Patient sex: M
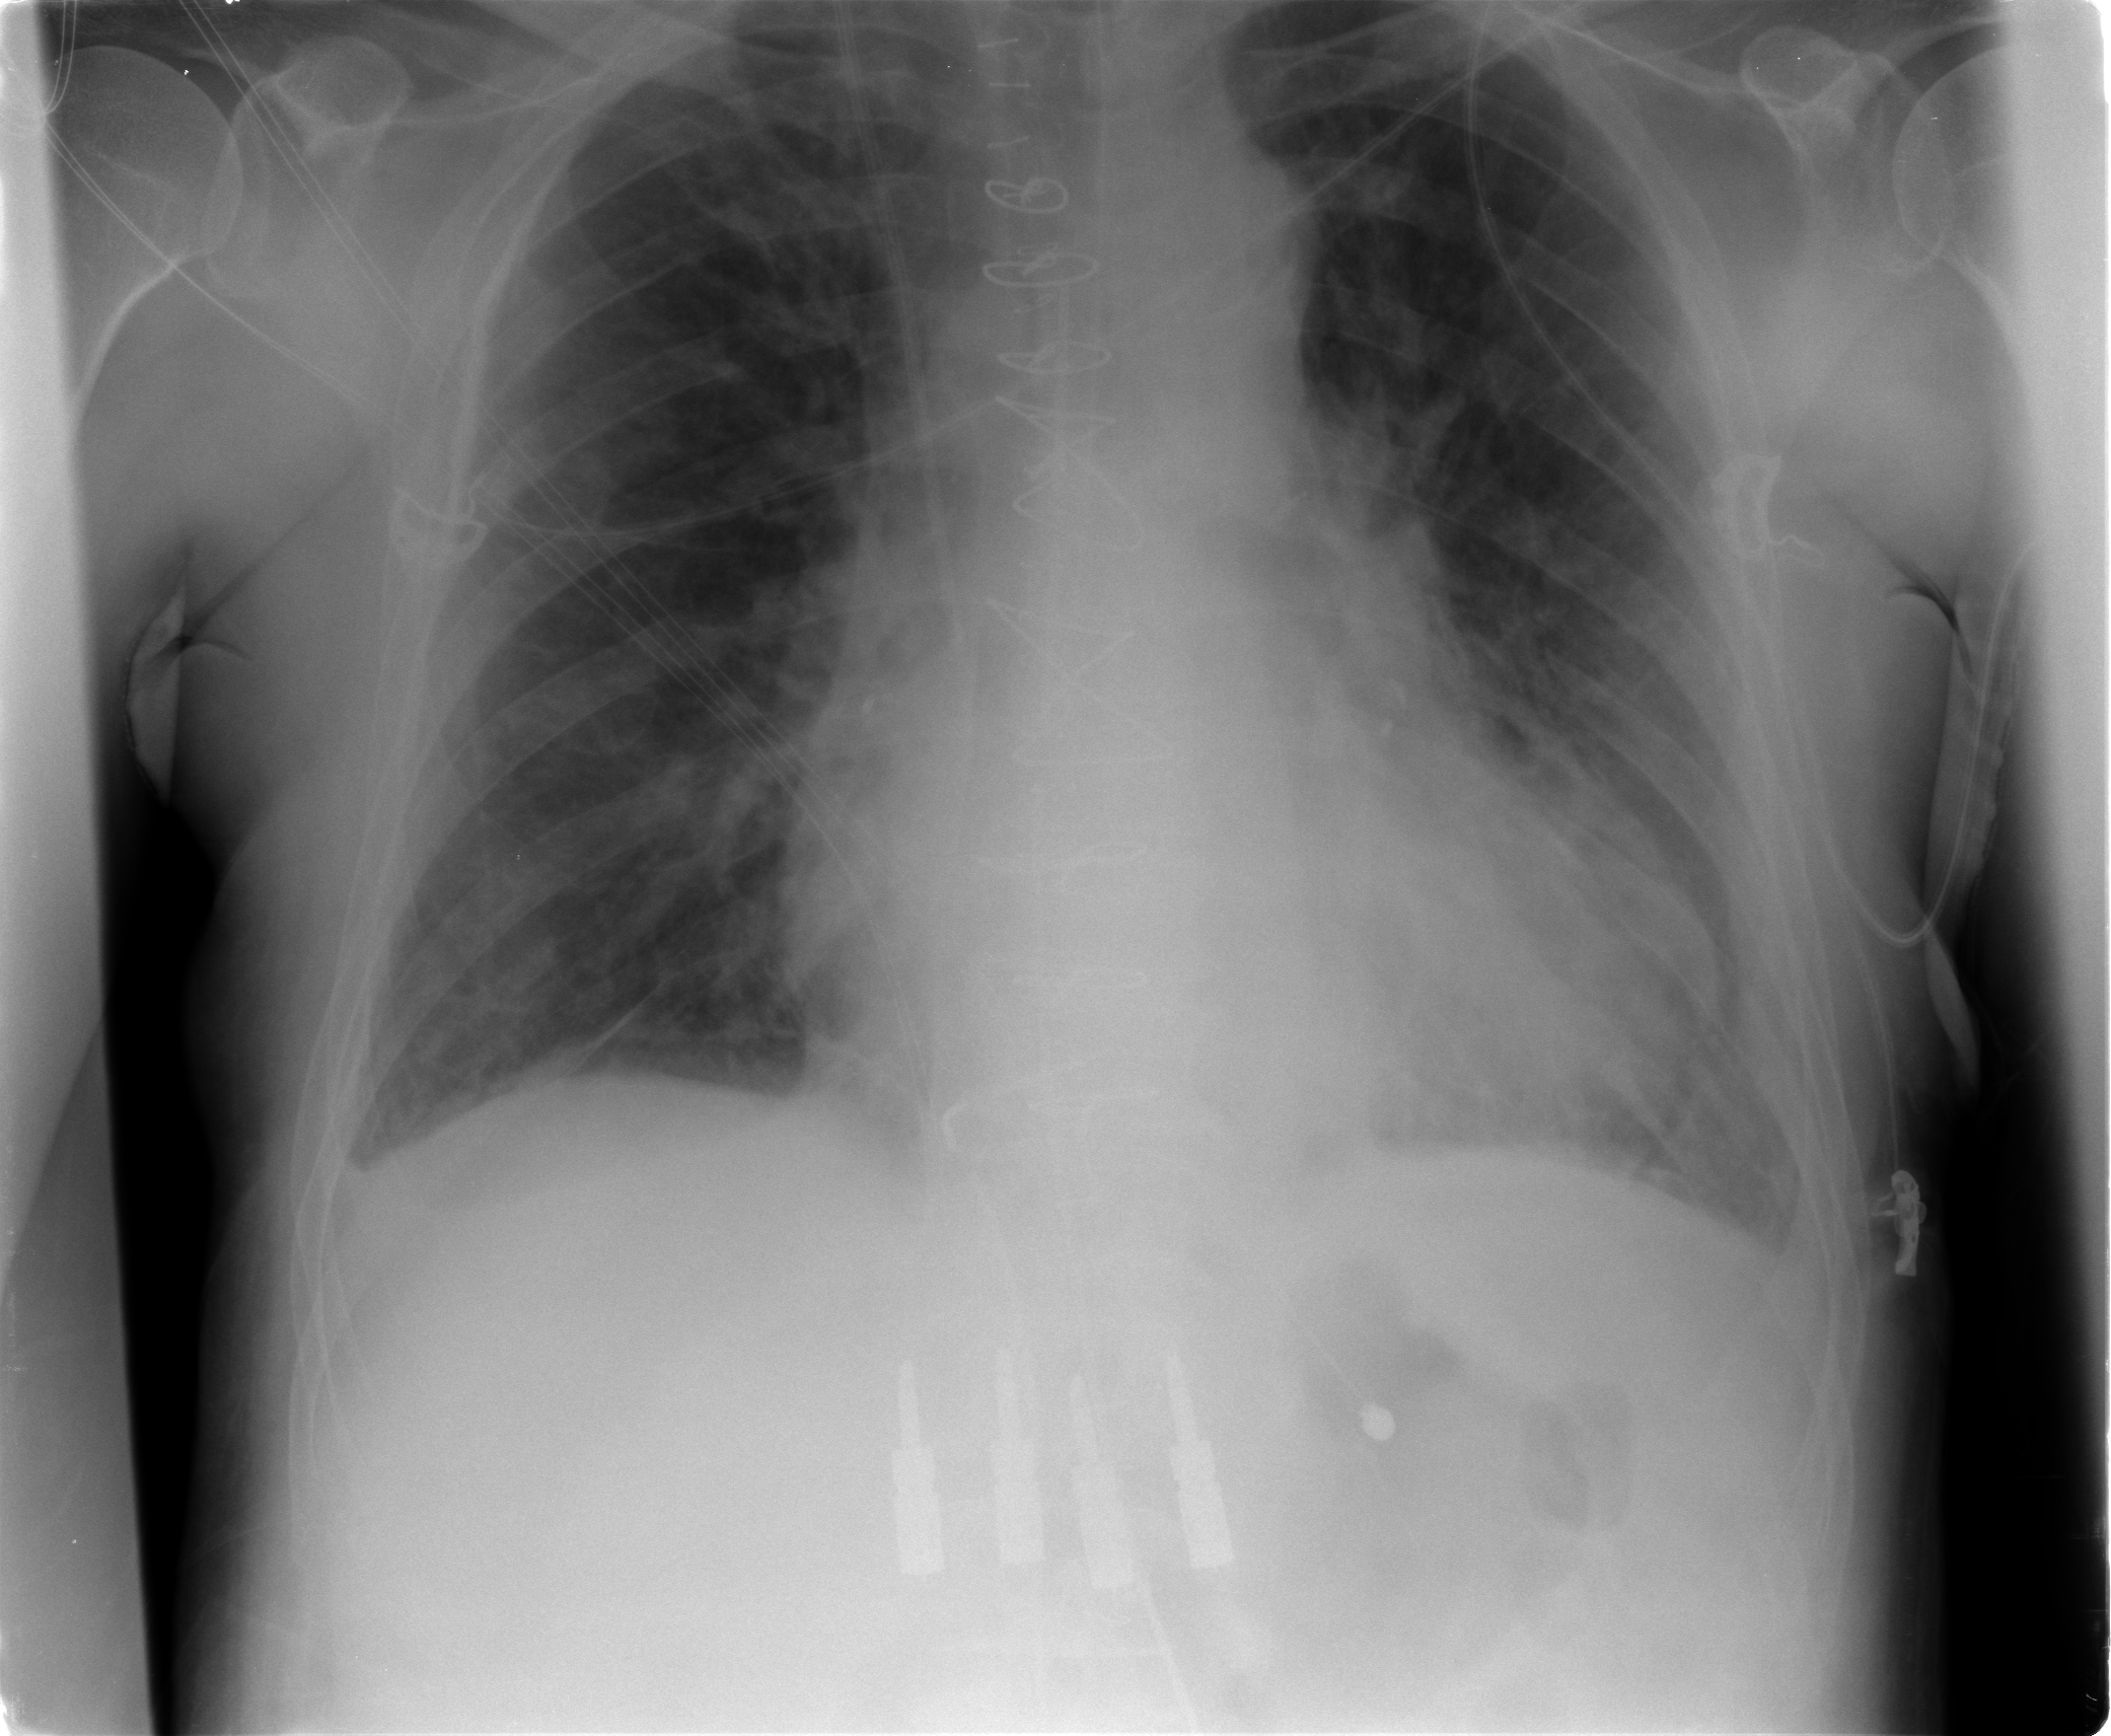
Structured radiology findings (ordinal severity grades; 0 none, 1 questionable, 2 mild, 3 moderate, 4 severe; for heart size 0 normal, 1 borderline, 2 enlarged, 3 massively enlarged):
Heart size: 0
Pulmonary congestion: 2
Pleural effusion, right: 1
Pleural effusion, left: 1
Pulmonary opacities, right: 0
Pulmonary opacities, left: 2
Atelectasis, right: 0
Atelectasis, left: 2